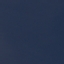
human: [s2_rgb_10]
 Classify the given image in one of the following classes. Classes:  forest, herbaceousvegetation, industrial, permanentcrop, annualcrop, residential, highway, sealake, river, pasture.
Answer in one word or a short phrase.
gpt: SeaLake